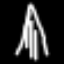
Label: The Eiffel Tower